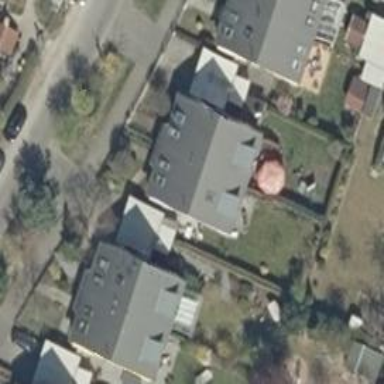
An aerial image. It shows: Semi-detached house.